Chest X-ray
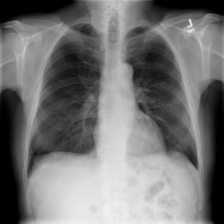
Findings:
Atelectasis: negative
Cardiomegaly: negative
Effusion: negative
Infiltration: negative
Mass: negative
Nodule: negative
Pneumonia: negative
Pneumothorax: negative
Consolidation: negative
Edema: negative
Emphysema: negative
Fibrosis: negative
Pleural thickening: negative
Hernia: negative